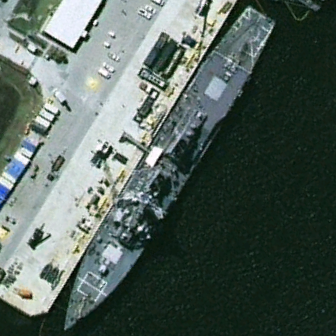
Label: destroyer